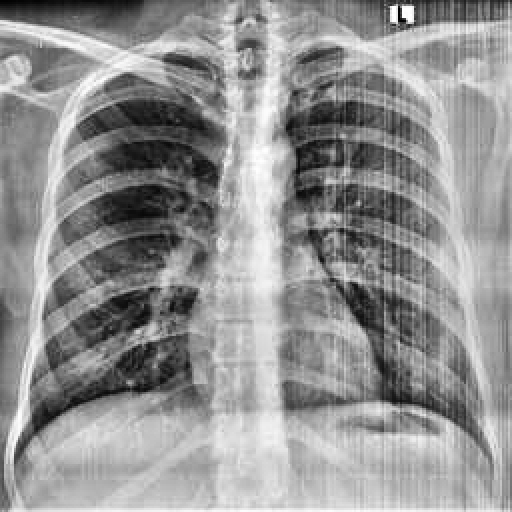
Finding: NORMAL